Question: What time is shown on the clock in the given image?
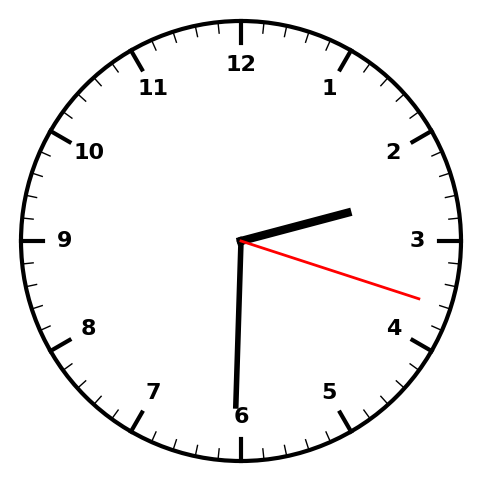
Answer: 02:30:18